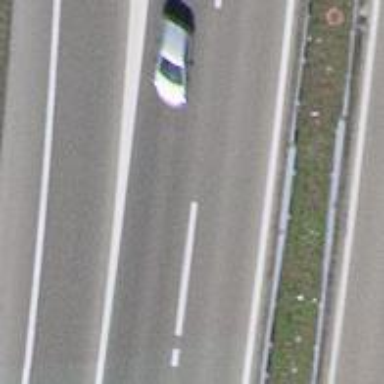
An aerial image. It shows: Asphalt motorway.